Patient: sex F, age 52
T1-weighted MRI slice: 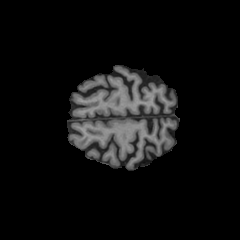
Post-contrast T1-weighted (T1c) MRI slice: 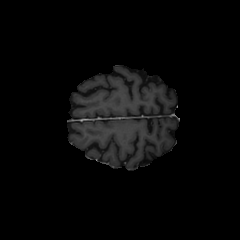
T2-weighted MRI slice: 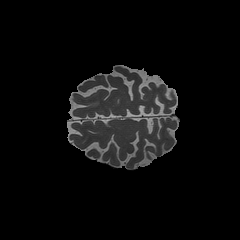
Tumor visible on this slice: no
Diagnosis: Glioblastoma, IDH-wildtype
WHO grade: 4